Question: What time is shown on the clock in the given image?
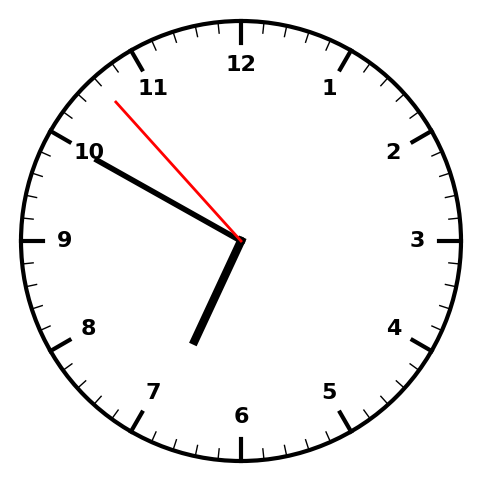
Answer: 06:49:53